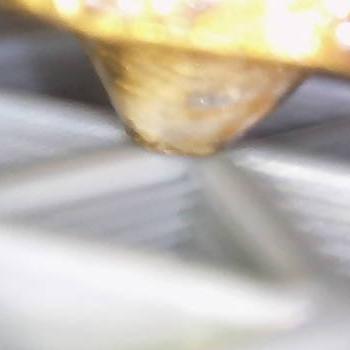
Flow rate: 208%